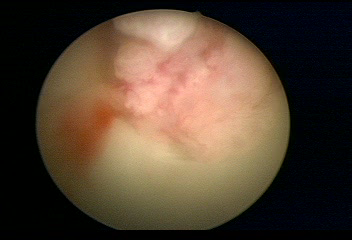
Modality: WLC
Class: Malignant
Subclass: LowGradePapillary
Lesion: L1
Stage: Ta
Morphology: Papillary
Bladder cancer association: Yes
Annotated structures: Tumor